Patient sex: F
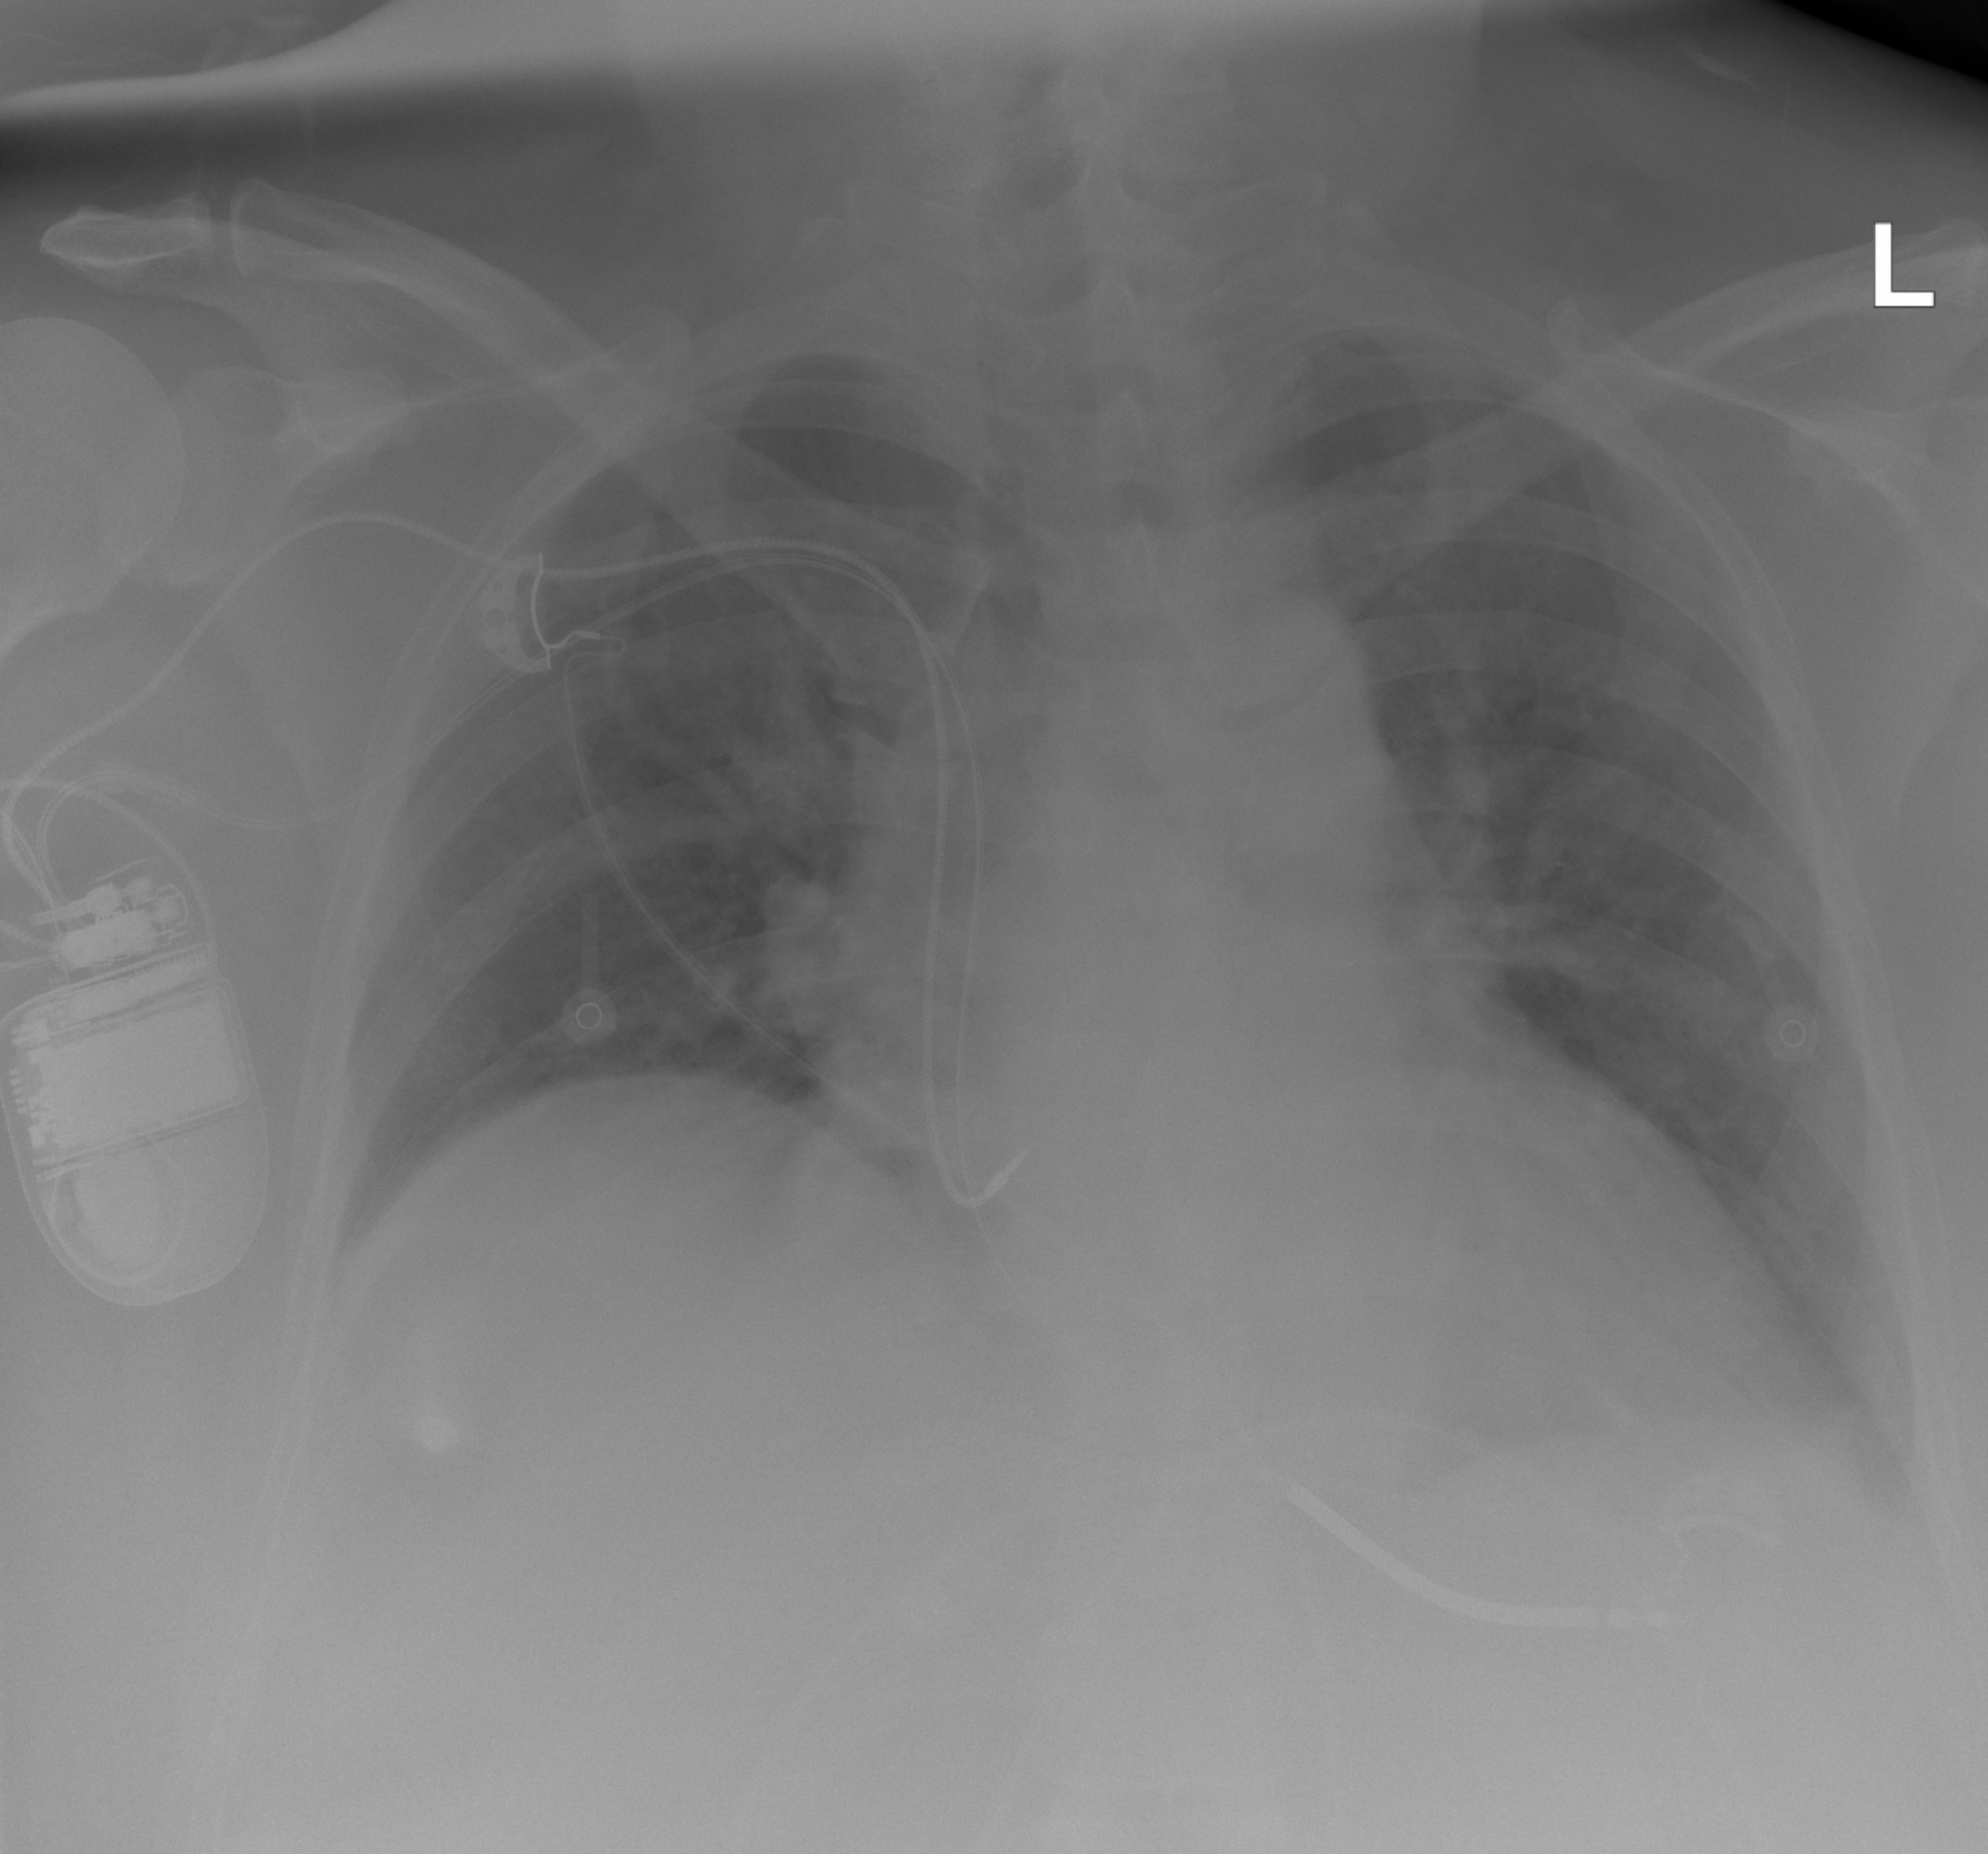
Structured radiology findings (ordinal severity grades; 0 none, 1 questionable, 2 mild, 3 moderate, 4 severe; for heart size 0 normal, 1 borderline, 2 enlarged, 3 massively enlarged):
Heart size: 2
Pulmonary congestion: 2
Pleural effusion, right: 0
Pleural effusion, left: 2
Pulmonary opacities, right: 0
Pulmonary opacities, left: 0
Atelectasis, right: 1
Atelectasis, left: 2